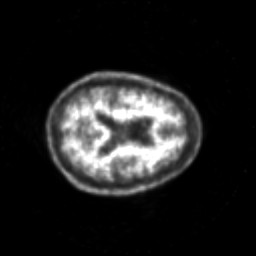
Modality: PET
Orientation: axial
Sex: male
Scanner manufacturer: siemens